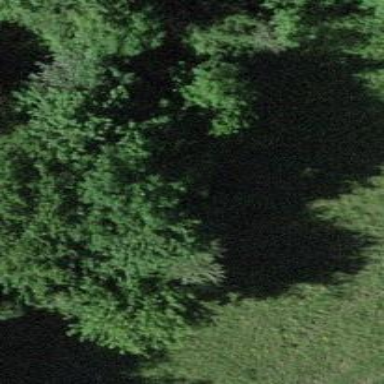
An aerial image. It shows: Forest area.